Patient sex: M
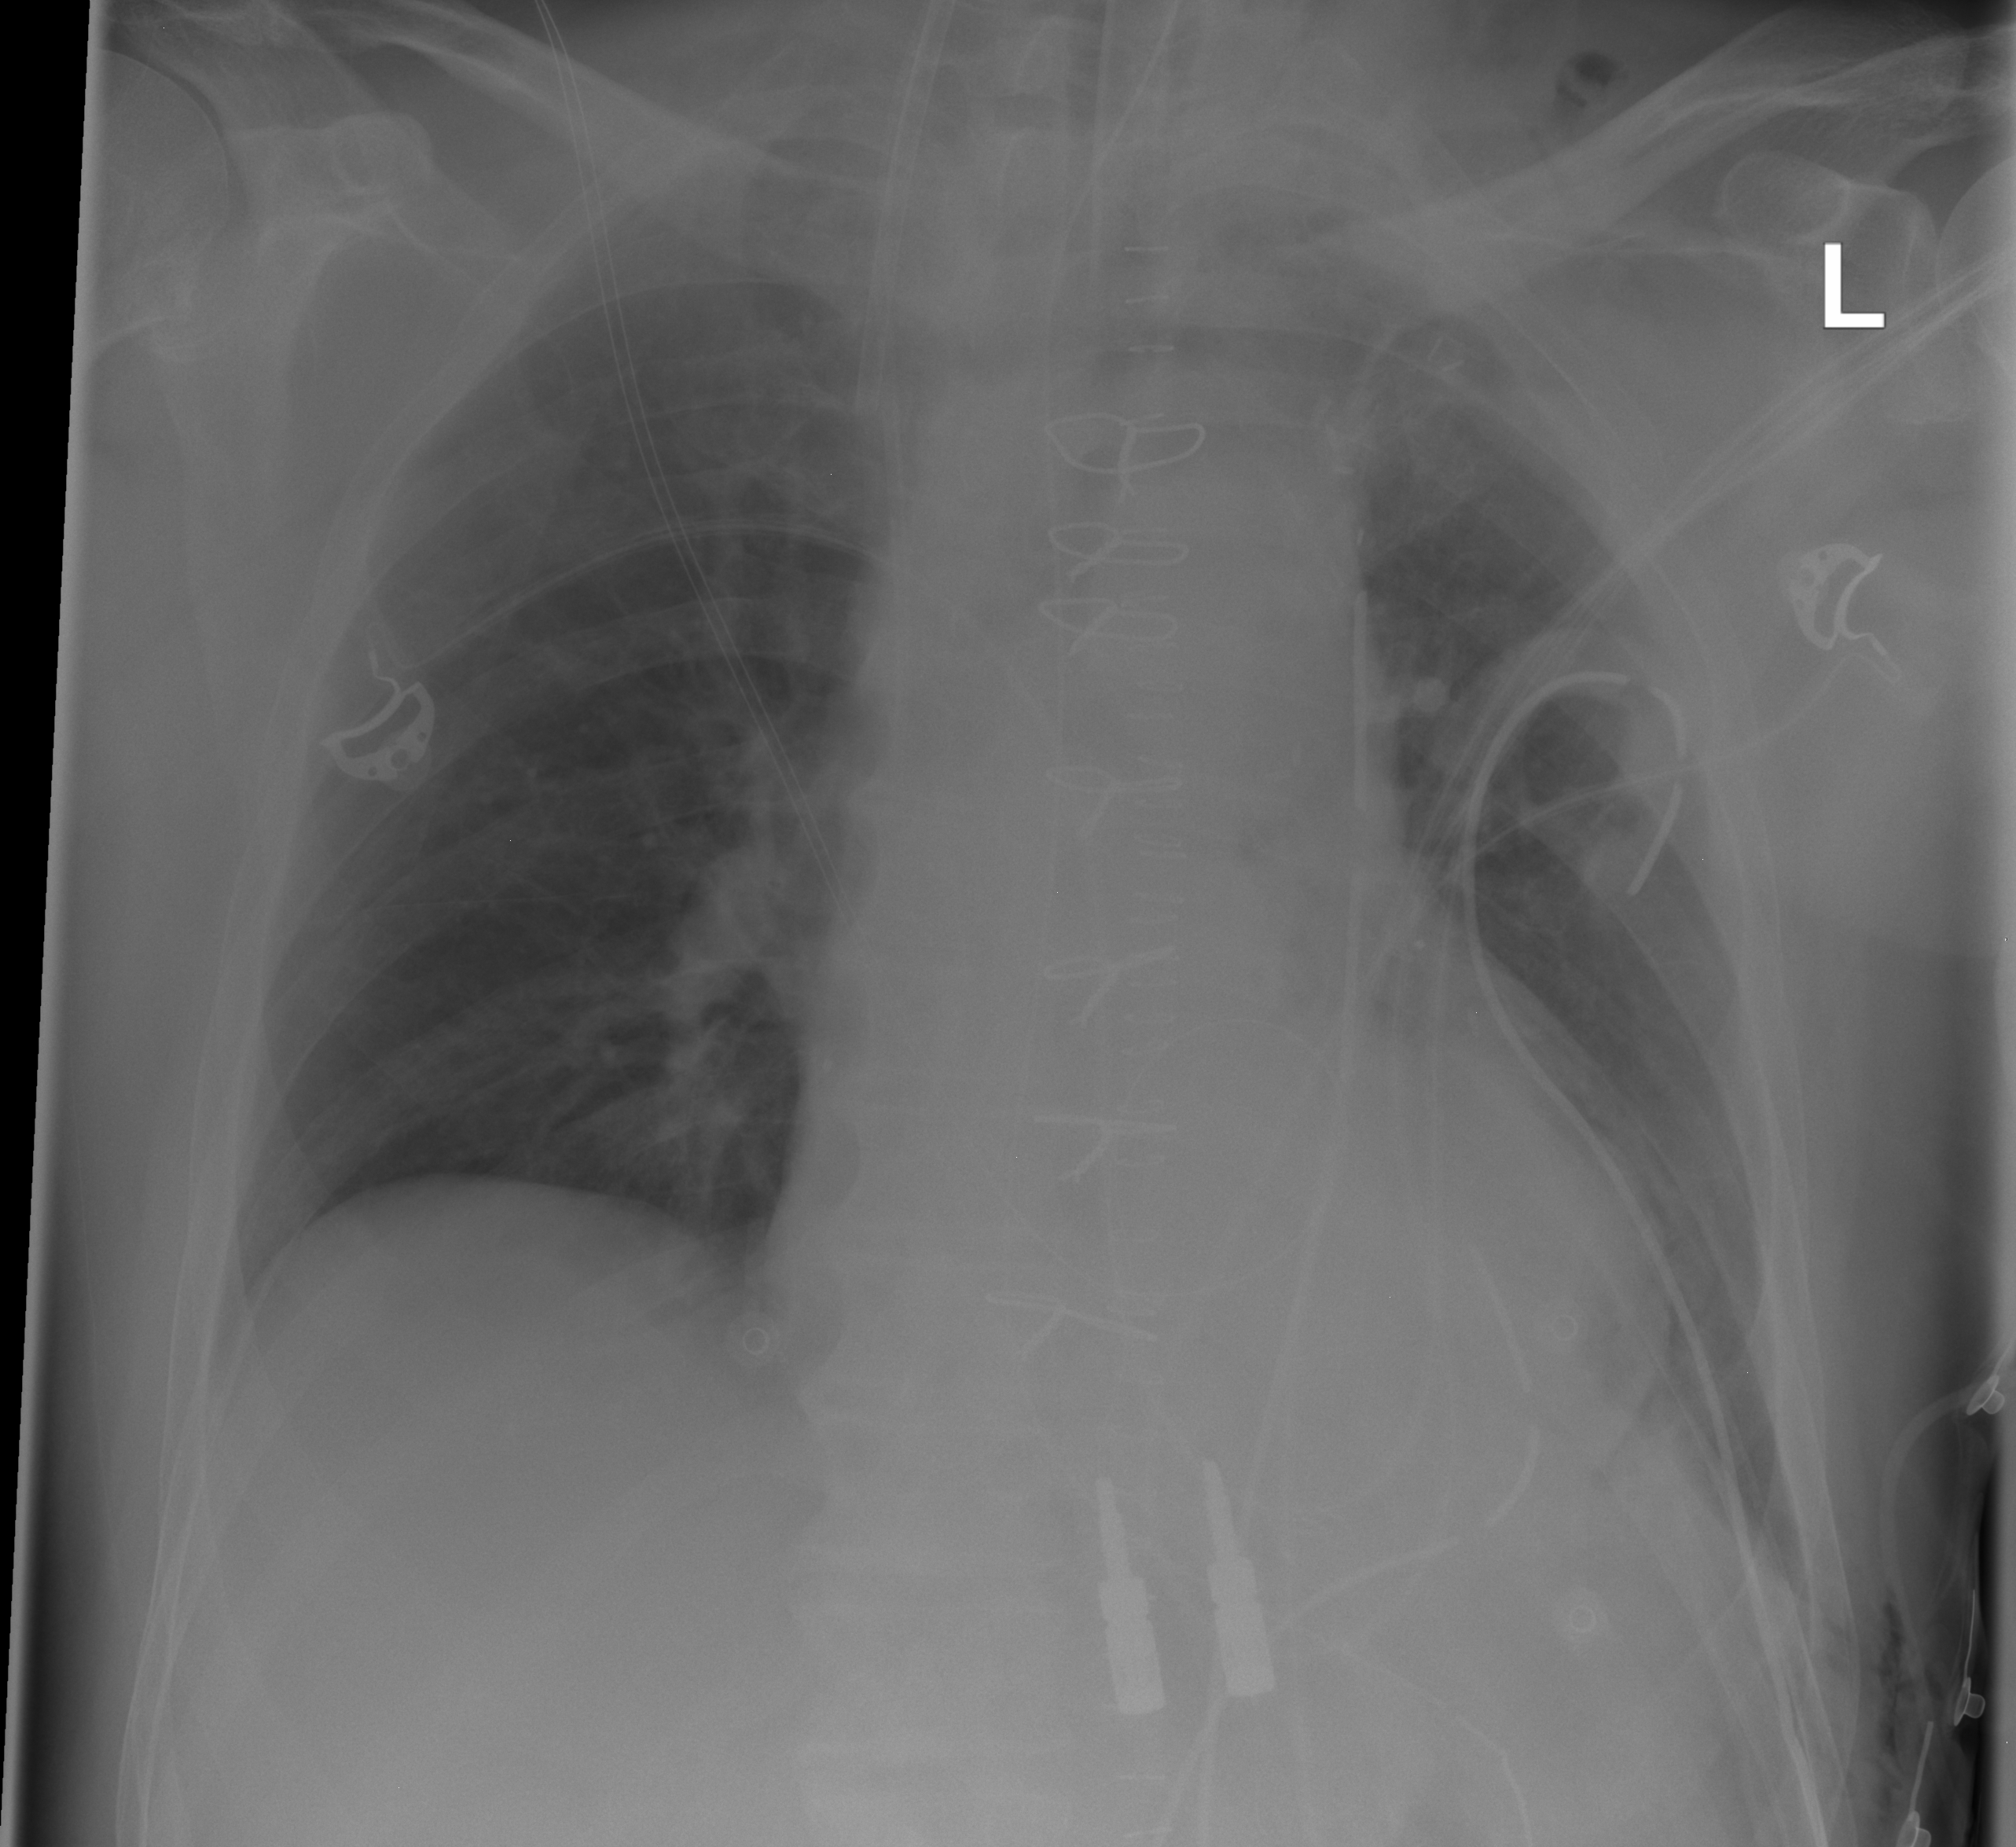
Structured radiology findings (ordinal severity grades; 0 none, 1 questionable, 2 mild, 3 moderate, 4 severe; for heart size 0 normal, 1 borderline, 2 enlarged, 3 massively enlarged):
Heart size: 1
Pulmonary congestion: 2
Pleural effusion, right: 0
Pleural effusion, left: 2
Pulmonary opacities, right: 0
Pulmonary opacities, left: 0
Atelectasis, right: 0
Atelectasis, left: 2